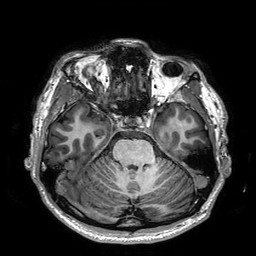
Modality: T1w
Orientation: coronal
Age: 37
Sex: male
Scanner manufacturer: philips
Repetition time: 0.006428 s
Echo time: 0.00294 s